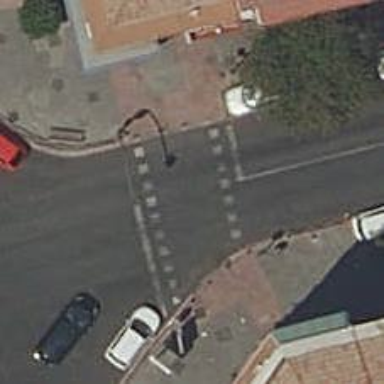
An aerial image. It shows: Road with traffic signals and zebra crossing with traffic signals.